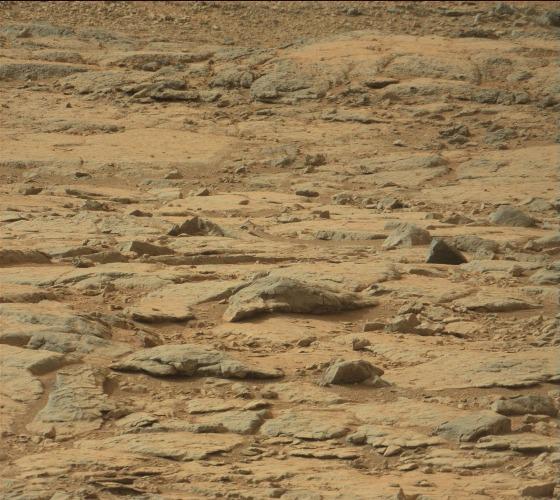
Terrain classes present: Bedrock, Gravel / Sand / Soil, Rock, Shadow